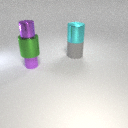
small purple rubber cylinder below small purple metal cylinder